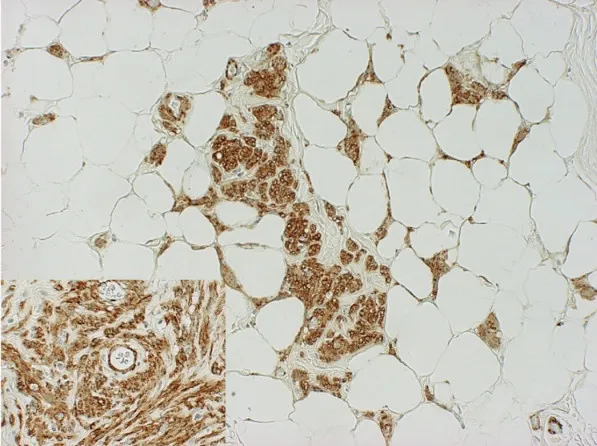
Immunostaining shows the spindle cells express smooth muscle actin (x40) - Inset (x200).
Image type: pathology (immunostaining)